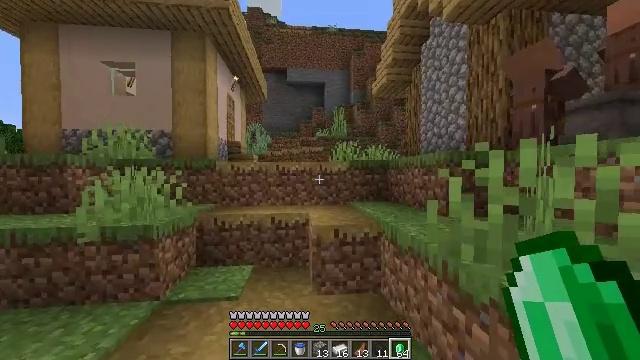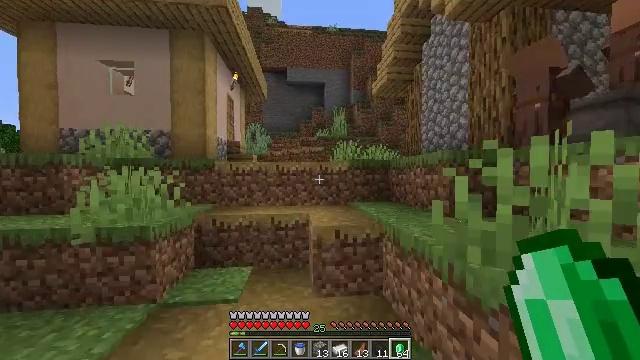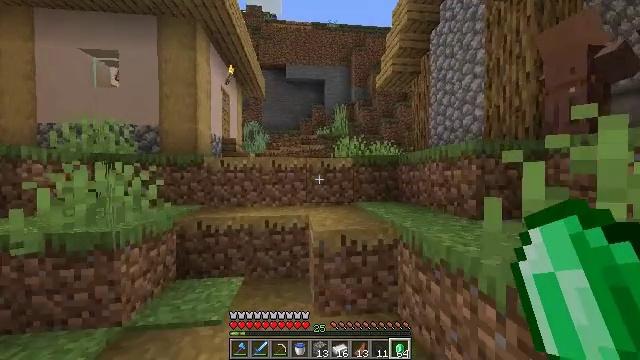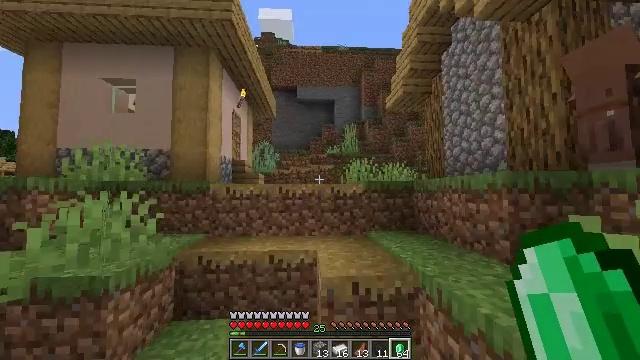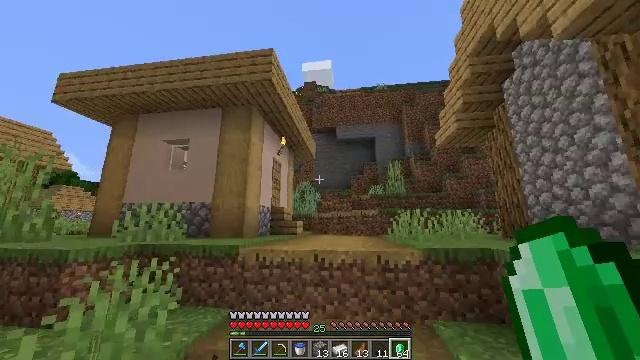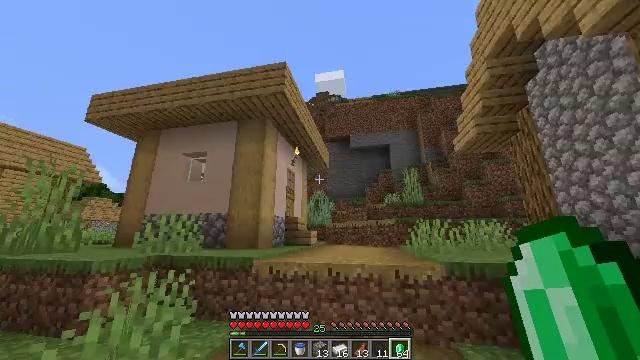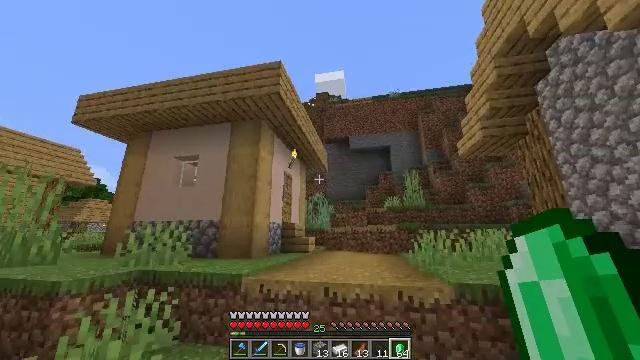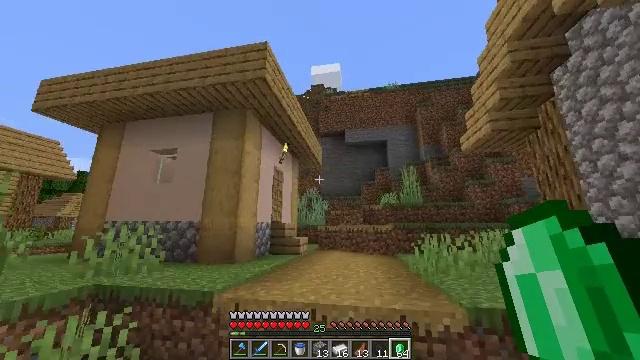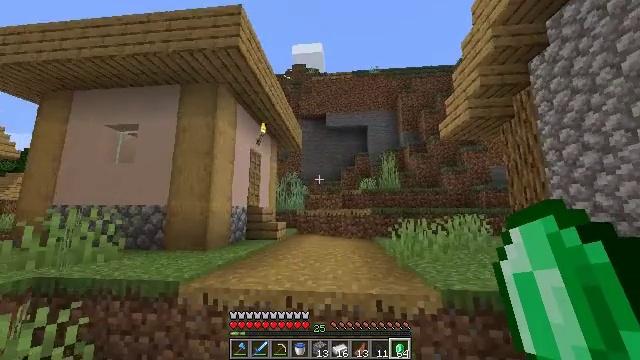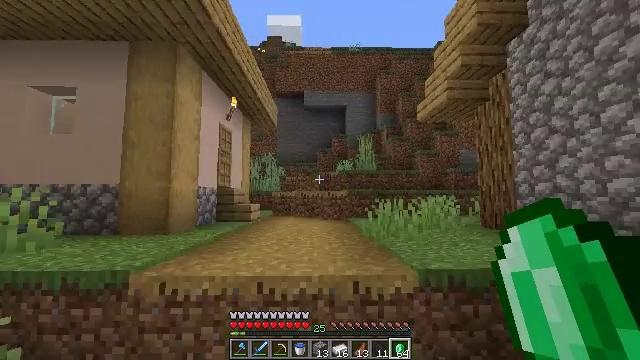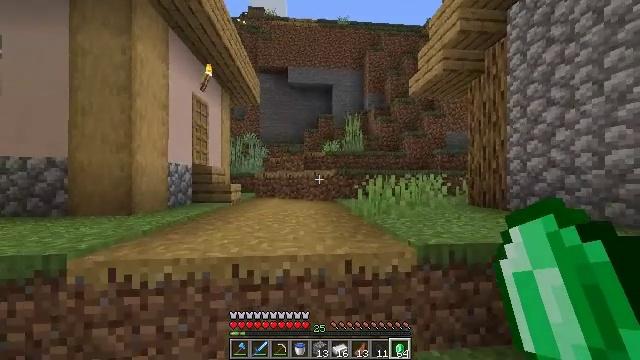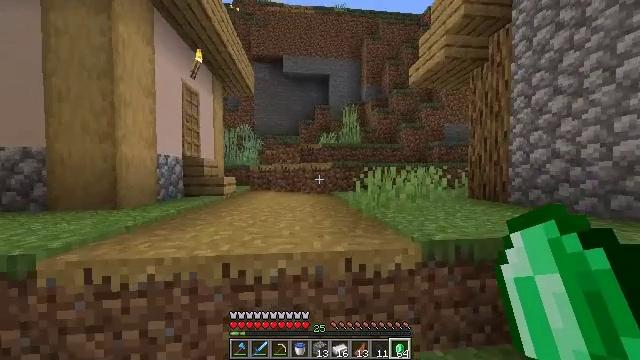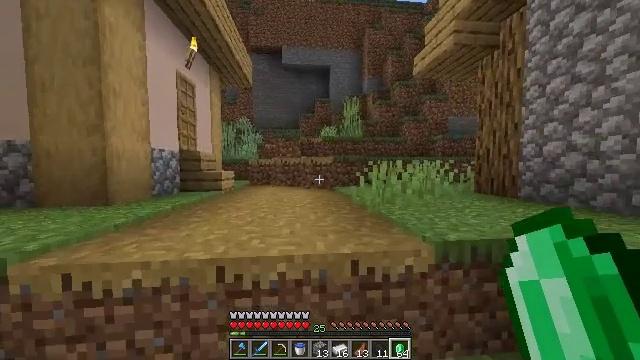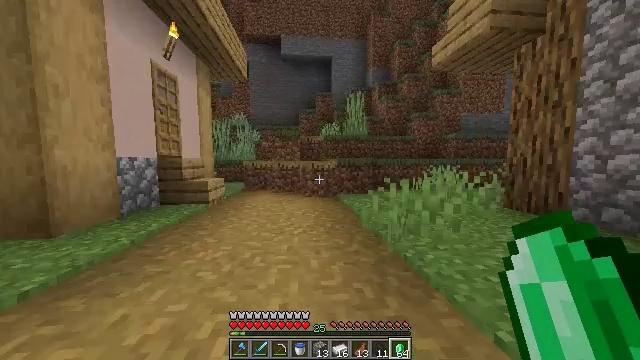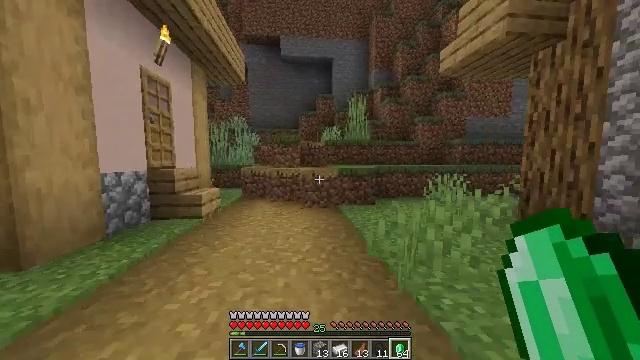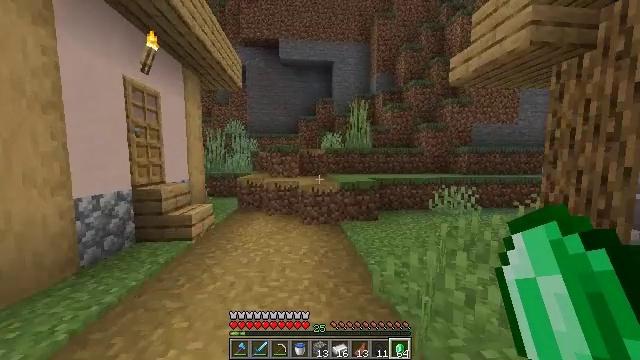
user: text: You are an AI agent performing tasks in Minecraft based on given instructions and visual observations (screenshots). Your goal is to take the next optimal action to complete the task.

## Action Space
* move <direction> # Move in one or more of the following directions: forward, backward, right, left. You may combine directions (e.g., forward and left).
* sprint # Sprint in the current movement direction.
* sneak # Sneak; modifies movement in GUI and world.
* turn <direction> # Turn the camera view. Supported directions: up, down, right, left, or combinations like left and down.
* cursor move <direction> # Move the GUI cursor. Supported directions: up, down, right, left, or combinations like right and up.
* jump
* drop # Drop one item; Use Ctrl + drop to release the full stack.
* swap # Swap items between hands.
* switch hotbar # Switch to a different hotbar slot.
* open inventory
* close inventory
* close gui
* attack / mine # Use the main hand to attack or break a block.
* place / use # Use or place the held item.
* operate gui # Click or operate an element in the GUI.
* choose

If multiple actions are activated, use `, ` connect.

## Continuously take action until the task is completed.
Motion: motion action
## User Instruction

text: Create diamond leggings with the crafting table.
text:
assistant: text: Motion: move forward, sprint
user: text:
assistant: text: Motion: move forward, sprint
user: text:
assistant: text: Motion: move forward, sprint, turn left and up, jump
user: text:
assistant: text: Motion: move forward, sprint, turn left and up, jump
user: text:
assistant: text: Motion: move forward, sprint, turn left and up, jump
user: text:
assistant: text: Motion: move forward, sprint, jump
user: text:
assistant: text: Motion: move forward, sprint, turn right and down, jump
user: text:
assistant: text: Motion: move forward, sprint, turn right and down, jump
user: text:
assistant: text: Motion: move forward, sprint, turn right and down, jump
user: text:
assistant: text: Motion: move forward, sprint, turn right and down, jump
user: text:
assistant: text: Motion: move forward, sprint, turn right and down, jump
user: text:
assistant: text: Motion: move forward, sprint, turn down, jump
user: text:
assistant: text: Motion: move forward, sprint, turn down, jump
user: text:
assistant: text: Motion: move forward, sprint, jump
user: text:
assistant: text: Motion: move forward, sprint, jump
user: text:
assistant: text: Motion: move forward, sprint, jump
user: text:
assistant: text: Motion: move forward, sprint, jump
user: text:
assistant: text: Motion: move forward, sprint, jump
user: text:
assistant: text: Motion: move forward, sprint, turn down, jump
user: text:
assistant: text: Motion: move forward, sprint, turn left and down, jump
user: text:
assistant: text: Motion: move forward, sprint, turn left and down, jump
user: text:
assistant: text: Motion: move forward, sprint, turn left and down, jump
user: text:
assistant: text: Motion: move forward, sprint, turn left and down, jump
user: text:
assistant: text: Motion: move forward, sprint, turn left and down, jump
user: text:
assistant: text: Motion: move forward, sprint, turn left and down, jump
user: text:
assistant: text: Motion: move forward, sprint, turn left and down, jump
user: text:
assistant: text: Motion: move forward, sprint, jump
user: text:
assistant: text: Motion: move forward, sprint, jump
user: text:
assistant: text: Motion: move forward, sprint, jump
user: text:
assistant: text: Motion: move forward, sprint, jump